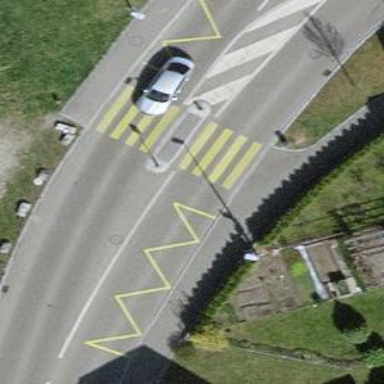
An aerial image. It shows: Marked crossing on the road.